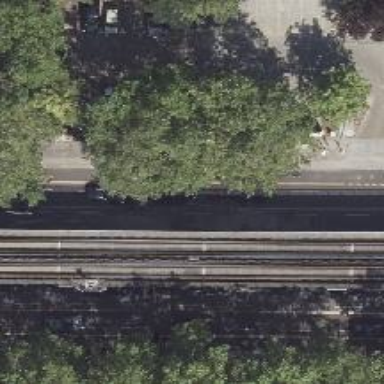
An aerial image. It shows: Viaduct bridge for electrified rail. The rail is electrified from the top.